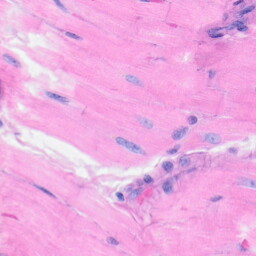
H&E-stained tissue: Heart